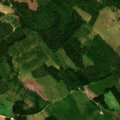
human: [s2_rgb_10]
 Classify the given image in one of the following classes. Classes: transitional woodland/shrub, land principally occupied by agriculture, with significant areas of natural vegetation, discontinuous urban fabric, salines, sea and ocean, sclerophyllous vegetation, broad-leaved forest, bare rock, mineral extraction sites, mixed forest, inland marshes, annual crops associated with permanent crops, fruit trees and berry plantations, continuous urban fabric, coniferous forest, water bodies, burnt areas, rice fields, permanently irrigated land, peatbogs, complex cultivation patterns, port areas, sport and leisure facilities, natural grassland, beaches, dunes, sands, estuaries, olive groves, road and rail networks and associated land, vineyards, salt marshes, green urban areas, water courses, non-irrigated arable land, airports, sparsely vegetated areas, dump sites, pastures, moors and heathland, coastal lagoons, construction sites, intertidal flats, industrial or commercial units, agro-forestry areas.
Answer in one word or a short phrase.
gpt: land principally occupied by agriculture, with significant areas of natural vegetation, coniferous forest, mixed forest, transitional woodland/shrub